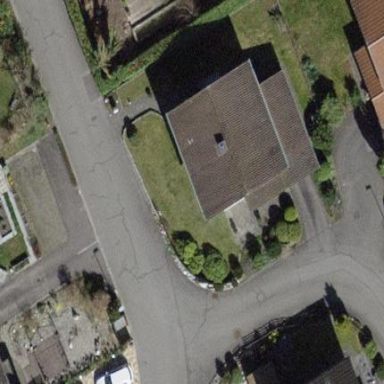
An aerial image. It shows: Building with tiled roof.